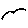
Label: bird